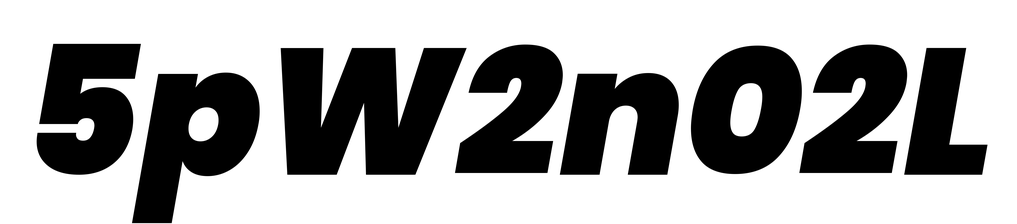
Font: Poppins-BlackItalic